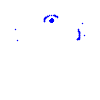
Particle: pion